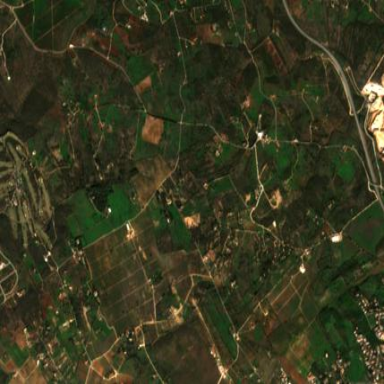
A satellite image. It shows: Orchard filled with beautiful avocado trees.